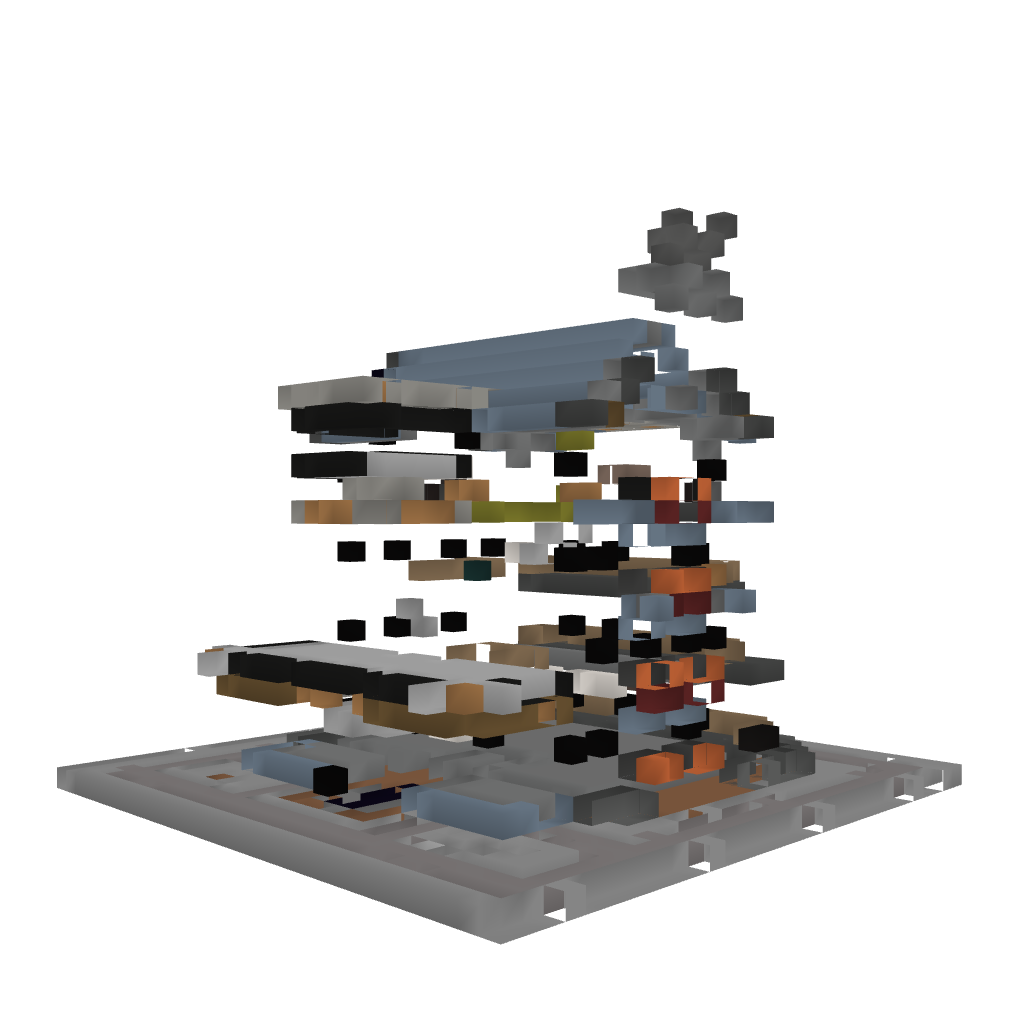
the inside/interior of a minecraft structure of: Jacylin's House